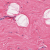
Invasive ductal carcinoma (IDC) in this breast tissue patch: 0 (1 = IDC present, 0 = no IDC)